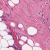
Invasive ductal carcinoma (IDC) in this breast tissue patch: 0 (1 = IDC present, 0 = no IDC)